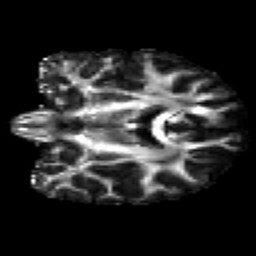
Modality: FA
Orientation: coronal
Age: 27
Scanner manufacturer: siemens
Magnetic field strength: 3 T
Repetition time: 2.2 s
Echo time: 0.084 s